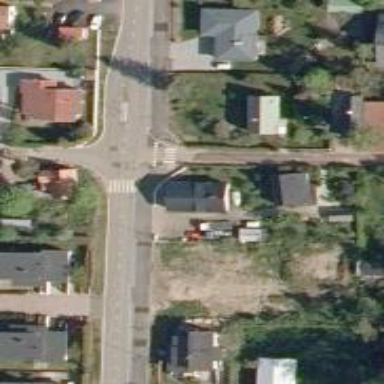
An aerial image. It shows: Asphalt cycleway.